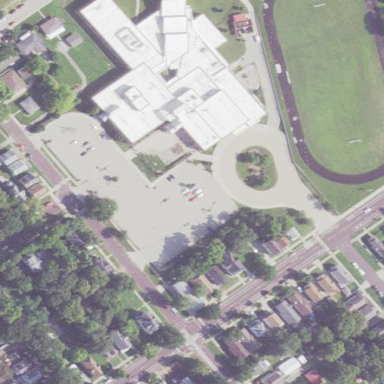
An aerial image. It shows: School building or complex.